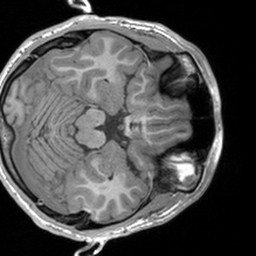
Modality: T1w
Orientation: axial
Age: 21
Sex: male
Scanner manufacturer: siemens
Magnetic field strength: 3 T
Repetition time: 1.9 s
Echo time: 0.00226 s